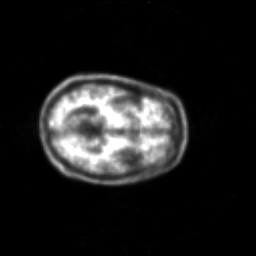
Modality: PET
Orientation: axial
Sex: female
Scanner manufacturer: siemens